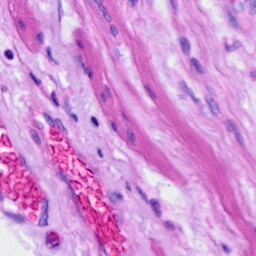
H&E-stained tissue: Ovarian